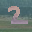
Label: 2